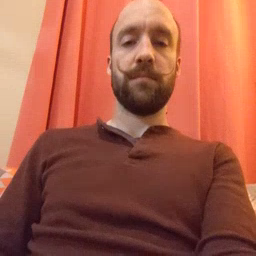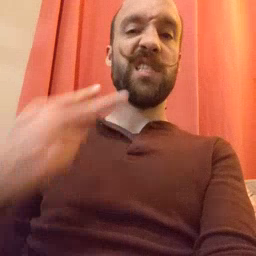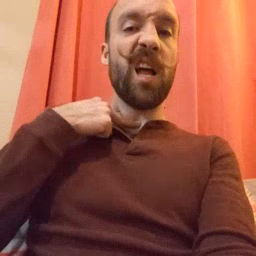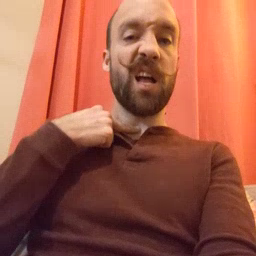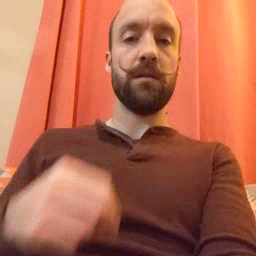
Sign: stuck